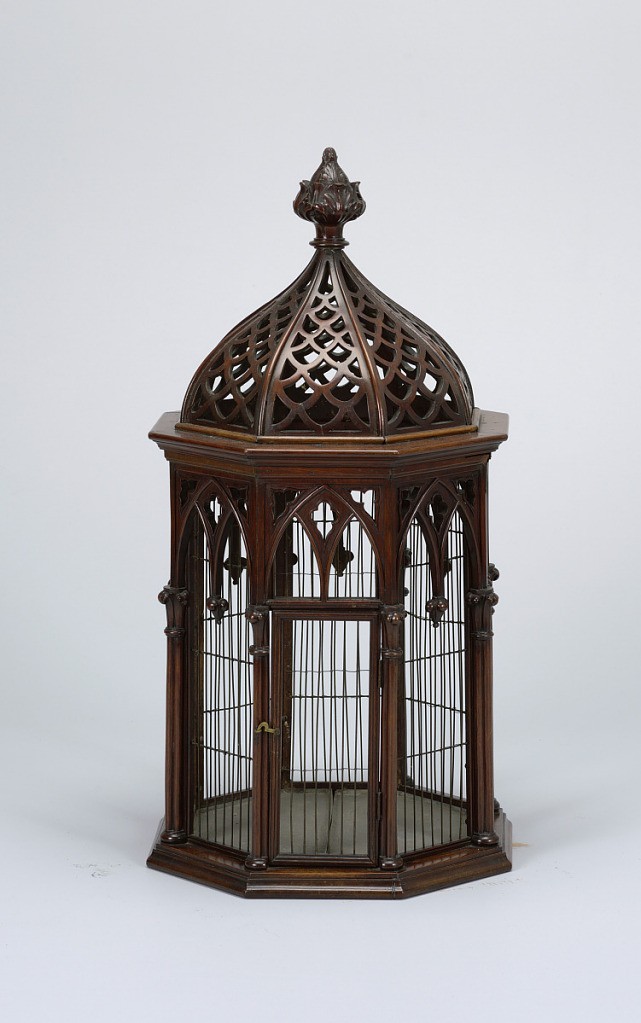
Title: Birdcage
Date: ca. 1765
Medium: Carved and joined mahogany, metal wire, sheet metal
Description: Octagonal form of wood and metal wire; ogee arches springing from clustered columns on the eight corners; one side with hinged door. Ogee domed top with pierced imbrication and leafy finial. Bottom of sheet metal. Two perches and a swing in interior.